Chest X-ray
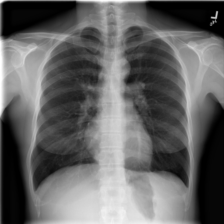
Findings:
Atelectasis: negative
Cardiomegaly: negative
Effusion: negative
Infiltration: negative
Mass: negative
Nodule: negative
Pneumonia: negative
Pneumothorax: negative
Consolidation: negative
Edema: negative
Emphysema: negative
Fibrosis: negative
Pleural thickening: negative
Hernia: negative